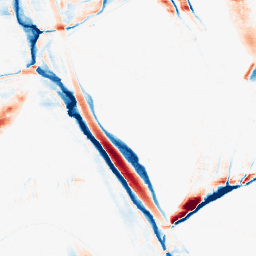
Category: morphological
Decomposition family: morphological_ellipse
Decomposition parameters: operation: average
width: 5
height: 30
Upsampling method: regularized
Upsampling parameters: scale: 2
lambda_reg: 0.01
Upsampling scale: 2